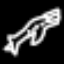
Label: airplane